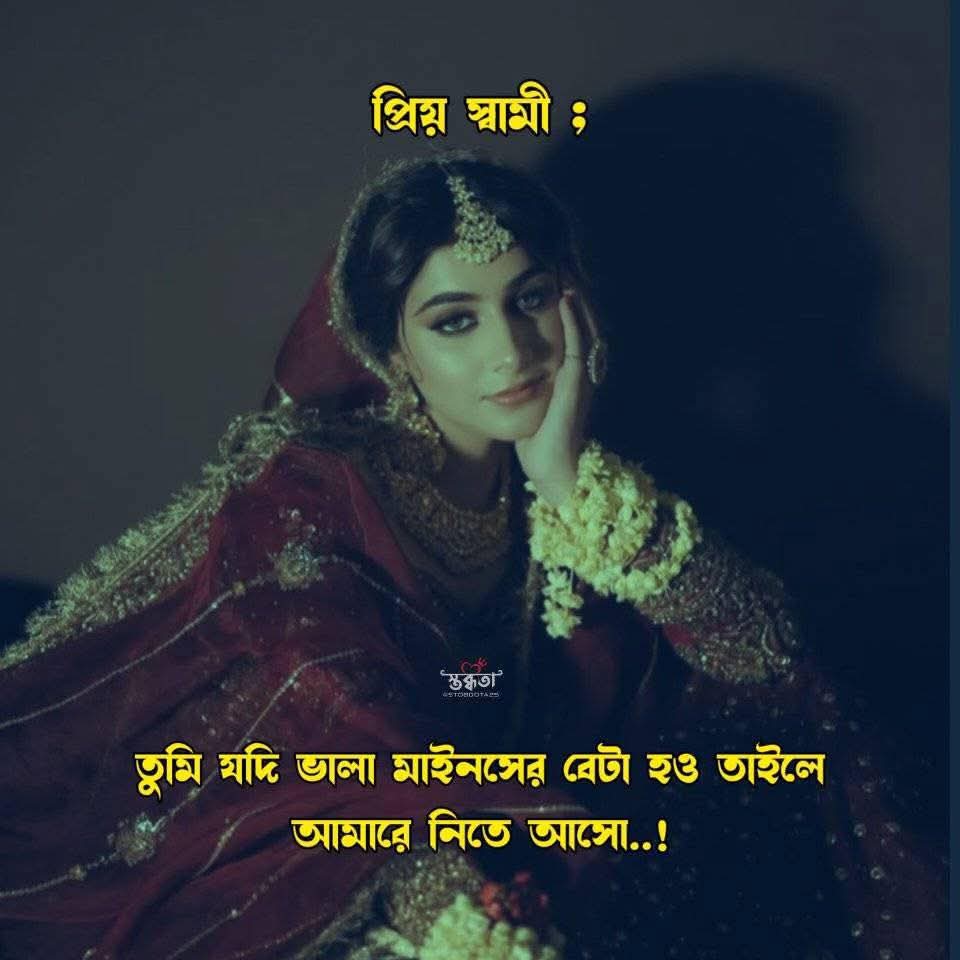
Text: প্রিয় স্বামী;
যদি ভালা মাইনসের বেটা হও তাইলে আমারে নিতে আসো..!
Label: Non Hate